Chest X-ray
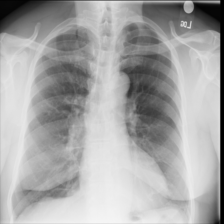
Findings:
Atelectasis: negative
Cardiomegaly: negative
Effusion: negative
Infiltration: negative
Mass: negative
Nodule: negative
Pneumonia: negative
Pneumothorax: negative
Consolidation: negative
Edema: negative
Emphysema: negative
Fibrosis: negative
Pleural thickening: negative
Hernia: negative